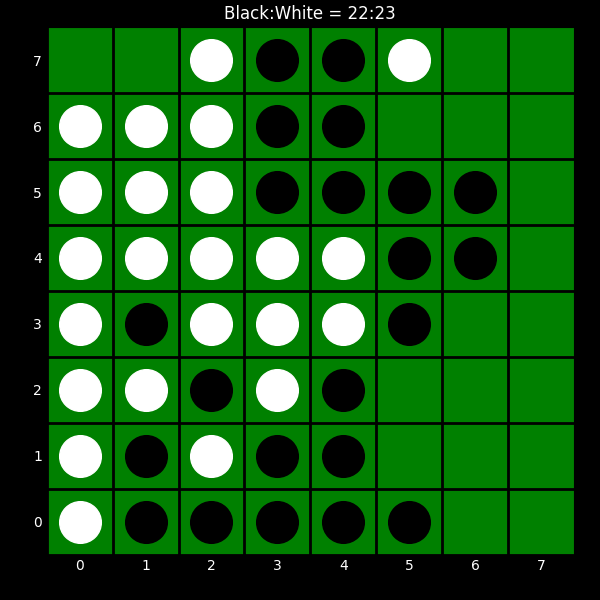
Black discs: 22
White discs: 23